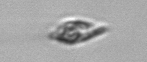
Label: Oxytoxum